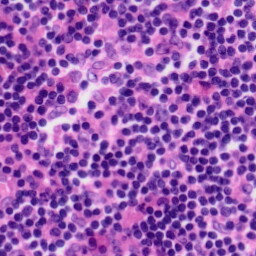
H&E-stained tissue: Tonsil